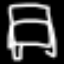
Label: bed